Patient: sex F, age 67
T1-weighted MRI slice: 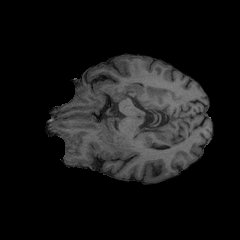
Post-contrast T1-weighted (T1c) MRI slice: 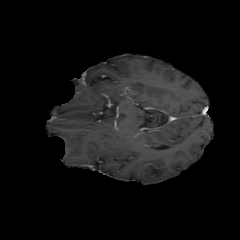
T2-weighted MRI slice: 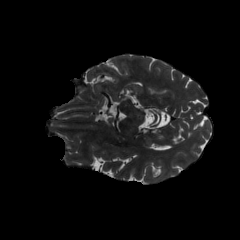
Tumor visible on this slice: no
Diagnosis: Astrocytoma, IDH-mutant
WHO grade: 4